Aerial crown-view tile of a tropical tree (Barro Colorado Island, Panama), acquired 20250915:
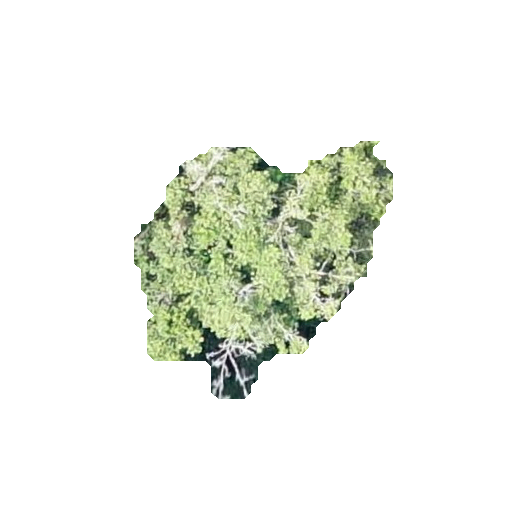
Species: Poulsenia armata
GBIF accepted scientific name: Poulsenia armata
Crown area: 62.536 m²